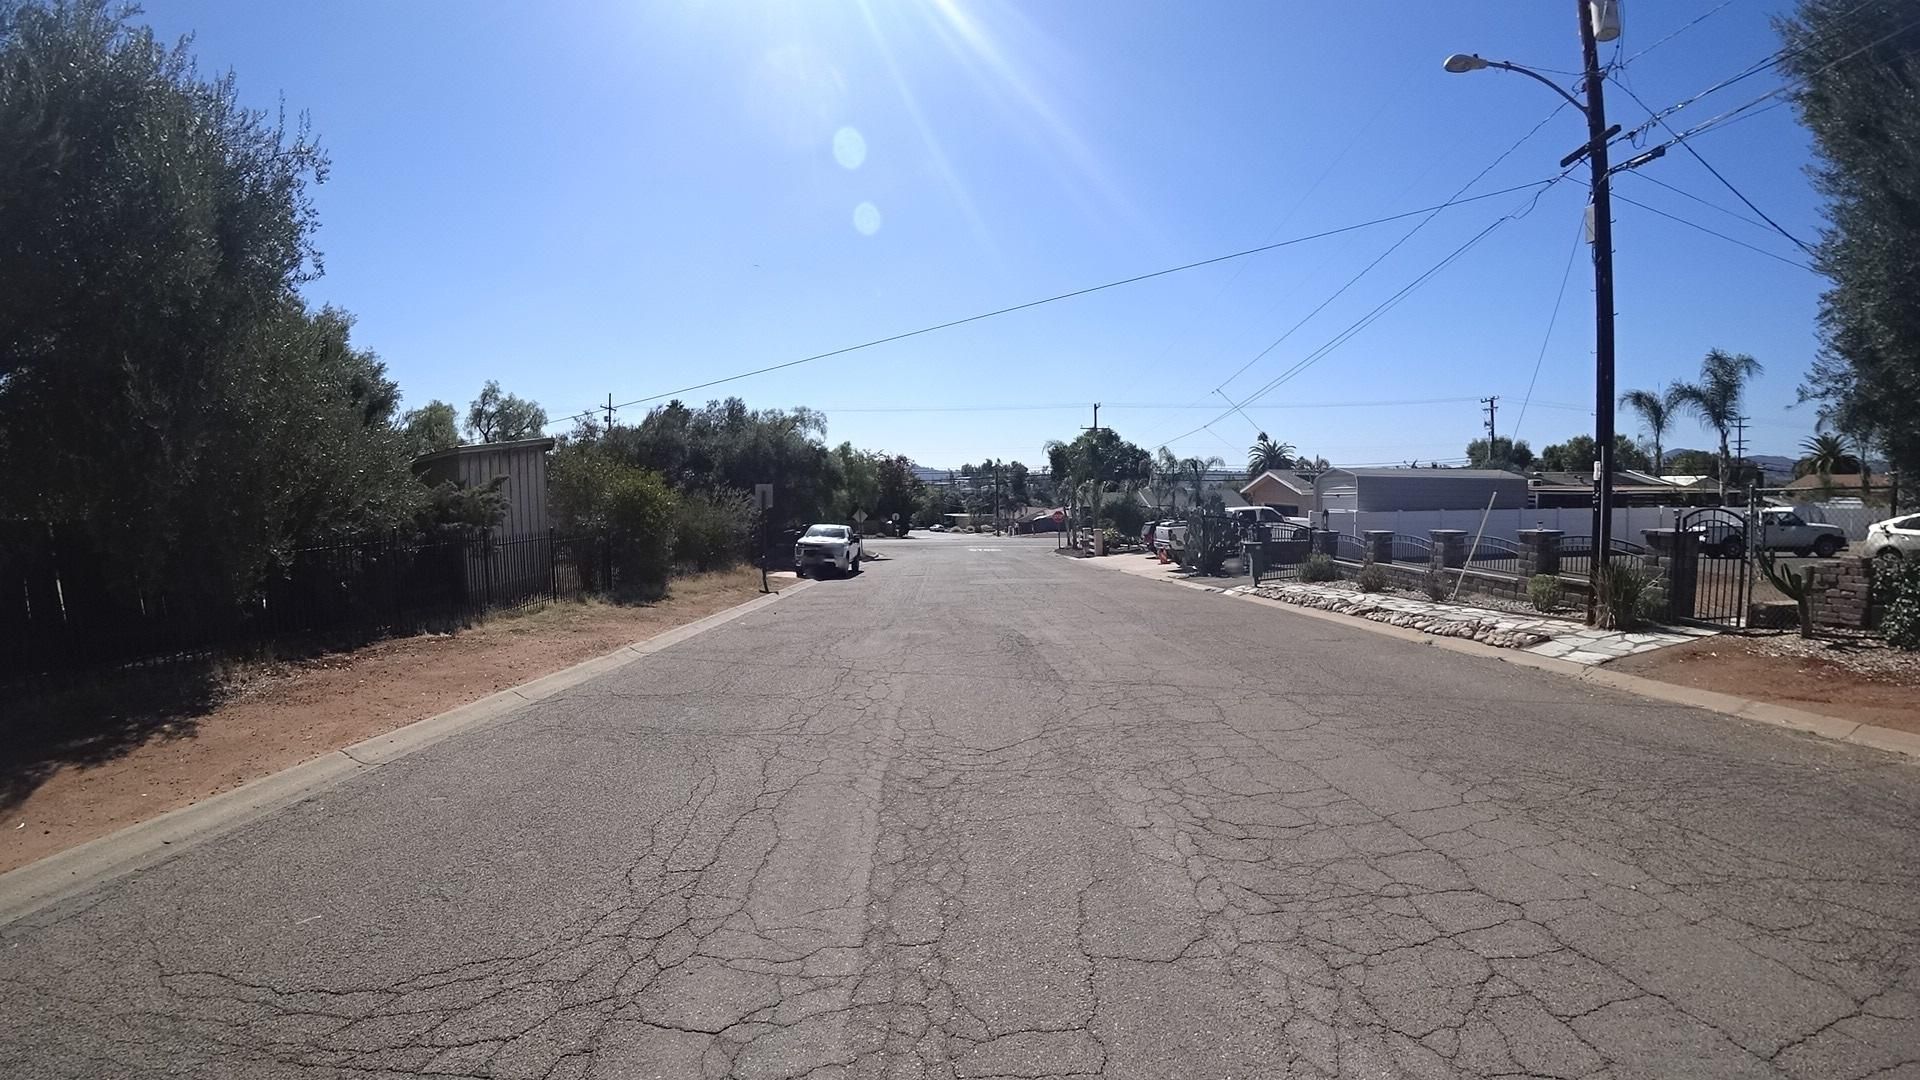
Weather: clear
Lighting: day
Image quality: good
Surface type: cycling surface
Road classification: path, residential
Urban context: urban centre
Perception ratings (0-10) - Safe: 3.27, Lively: 1.28, Beautiful: 5.53, Boring: 2.45, Depressing: 7.4, Wealthy: 4.57